Brain MRI, t2w sequence, axial 2D slice.
Patient: age 30, sex M, weight 95 kg, height 1.95 m
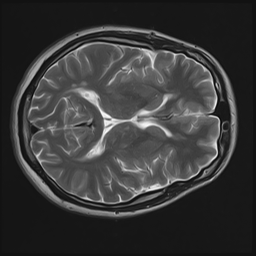